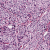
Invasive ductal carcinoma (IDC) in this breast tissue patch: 1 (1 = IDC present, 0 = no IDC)